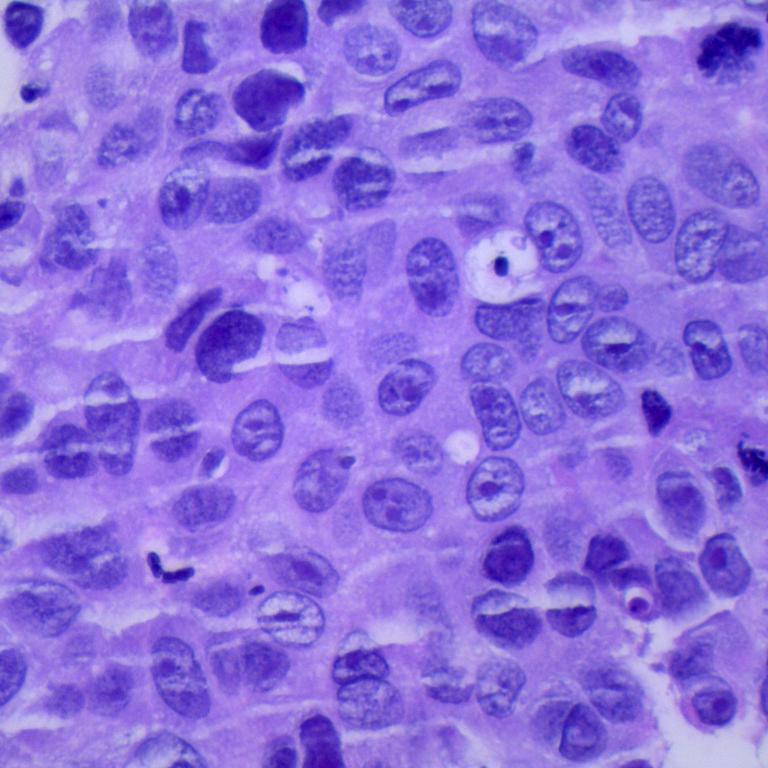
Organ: lung
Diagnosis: squamous carcinomas